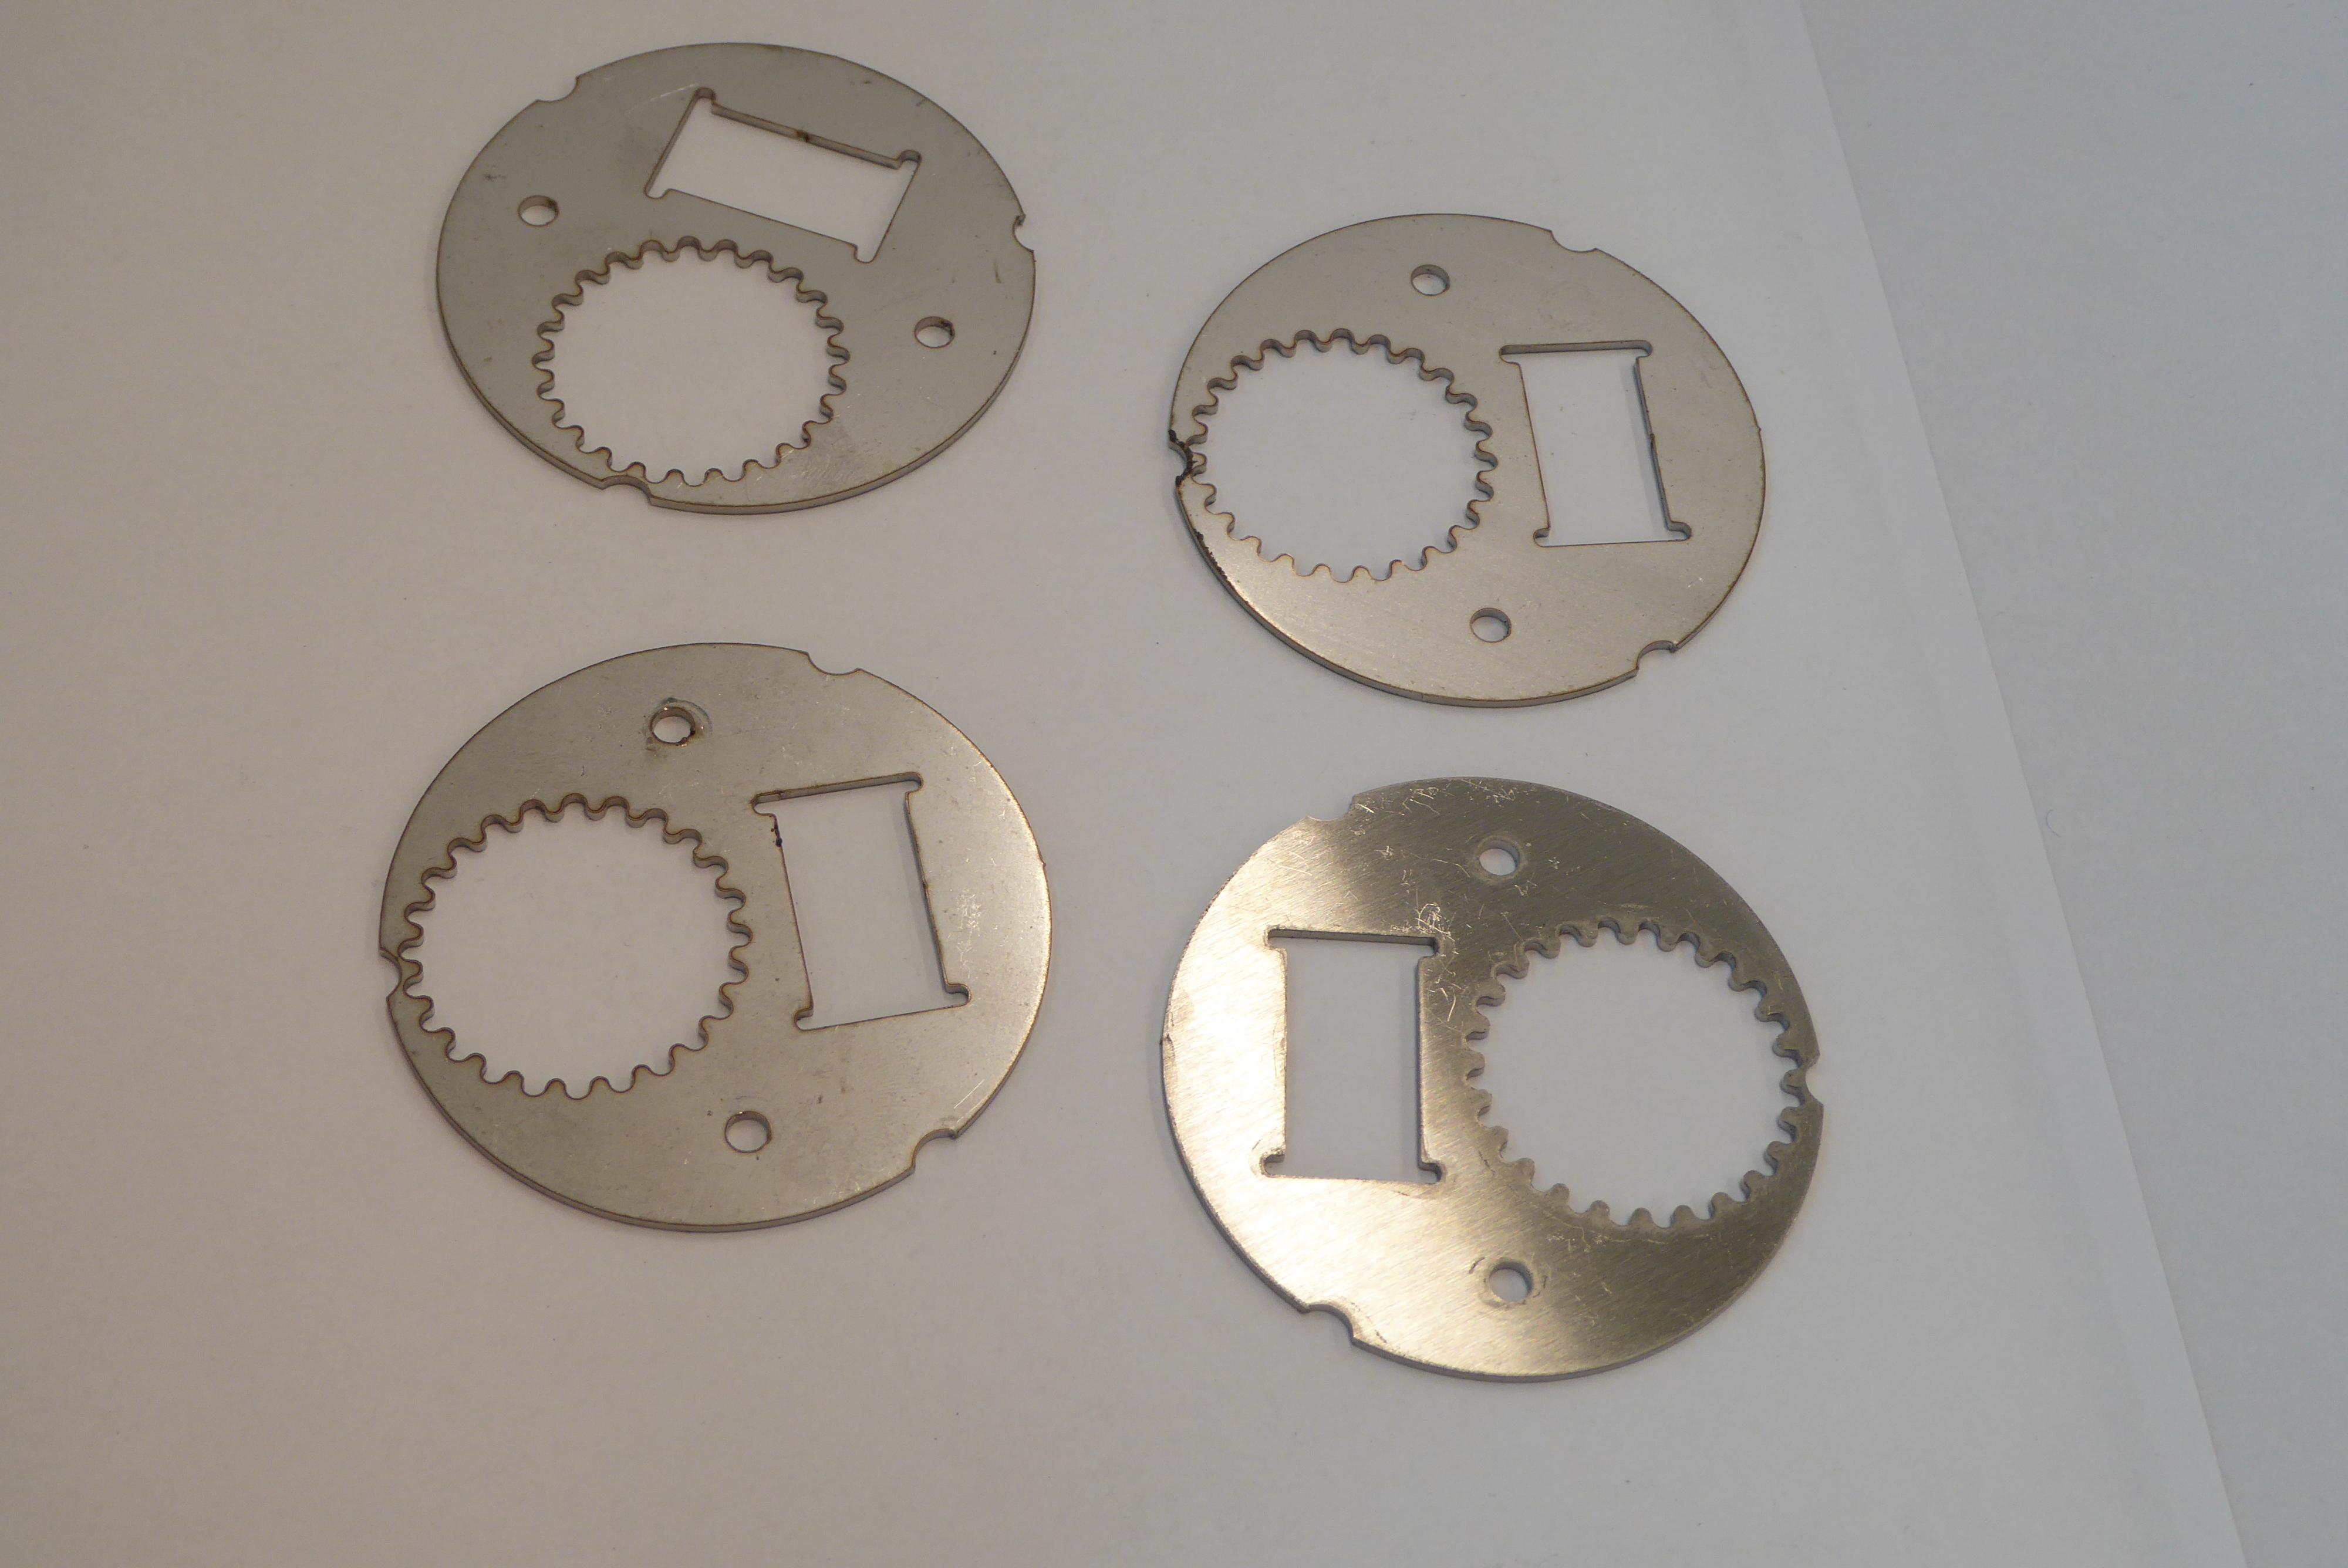
Label: Bottle Opener - Inlay